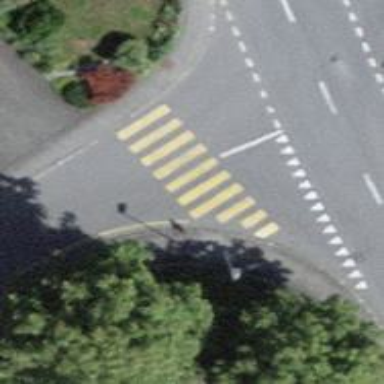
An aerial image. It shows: Uncontrolled zebra crossing with zebra markings.